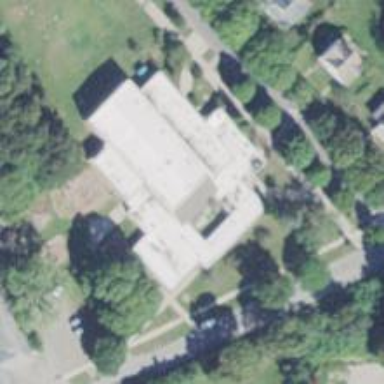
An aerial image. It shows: School.